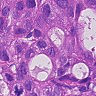
Metastatic tissue present: yes